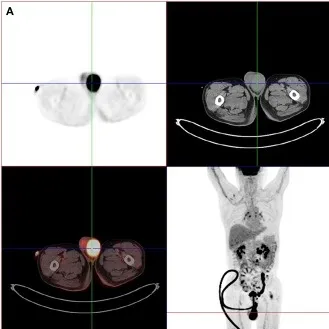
Whole-body PET/CT findings. PET/CT imagings showed abnormal hypermetabolic lesions in the left testicle.
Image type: radiology (pet)